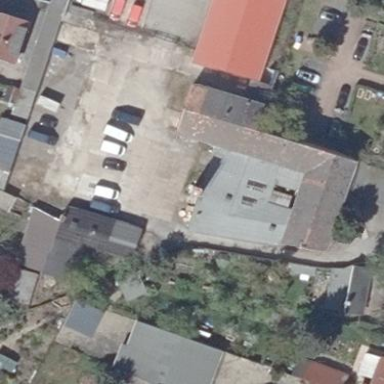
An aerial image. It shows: Commercial building.